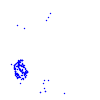
Particle: proton